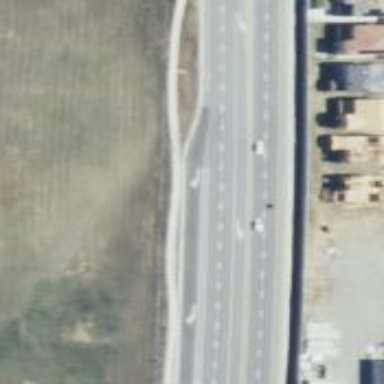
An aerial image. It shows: Primary highway.